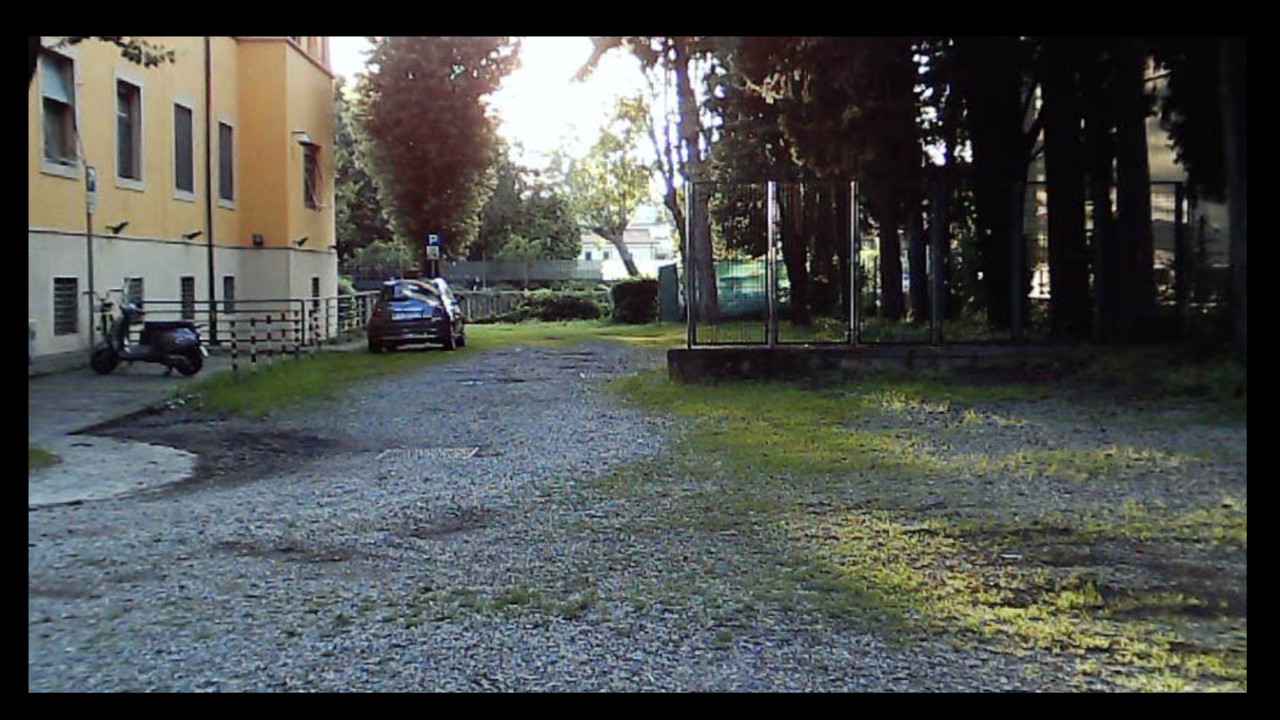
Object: DarwinFPV cineape20